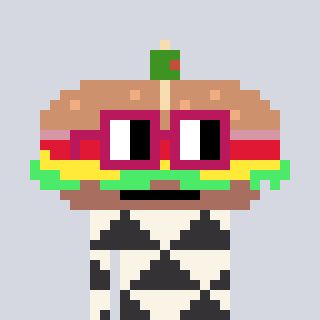
a pixel art character with square dark red glasses, a sandwich-shaped head and a grayscale-colored body on a cool background